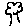
Label: tree